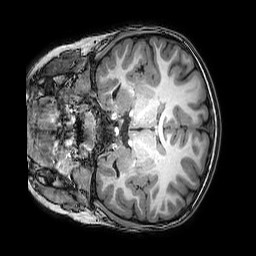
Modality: T1w
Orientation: coronal
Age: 5
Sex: male
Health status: healthy